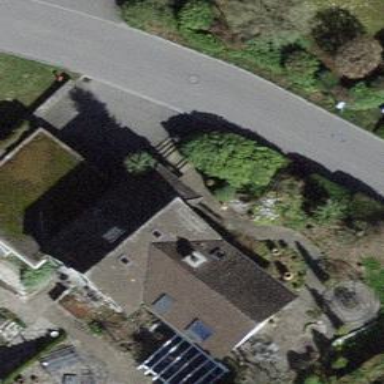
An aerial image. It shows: Detached building.